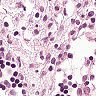
Metastatic tissue present: no